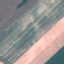
Land use / land cover class: AnnualCrop